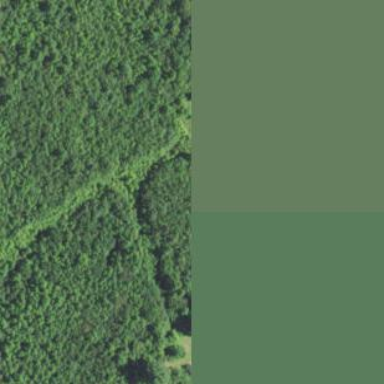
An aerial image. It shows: Mixed woodland area with variety of leaf types and cycles.